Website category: sports
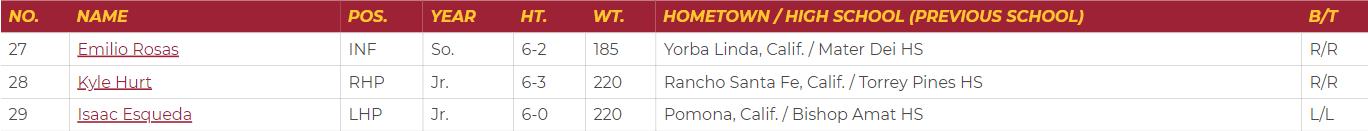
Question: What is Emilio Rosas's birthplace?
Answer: Yorba Linda, Calif.

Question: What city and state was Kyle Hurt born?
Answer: Rancho Santa Fe, Calif.

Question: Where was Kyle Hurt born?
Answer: Rancho Santa Fe, Calif.

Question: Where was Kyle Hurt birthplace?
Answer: Rancho Santa Fe, Calif.

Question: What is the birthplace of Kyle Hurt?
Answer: Rancho Santa Fe, Calif.

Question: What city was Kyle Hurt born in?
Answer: Rancho Santa Fe, Calif.

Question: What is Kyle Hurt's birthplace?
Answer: Rancho Santa Fe, Calif.

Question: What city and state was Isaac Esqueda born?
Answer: Pomona, Calif.

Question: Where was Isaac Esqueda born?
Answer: Pomona, Calif.

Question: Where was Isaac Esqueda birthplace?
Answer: Pomona, Calif.

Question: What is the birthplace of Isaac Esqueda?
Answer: Pomona, Calif.

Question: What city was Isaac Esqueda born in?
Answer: Pomona, Calif.

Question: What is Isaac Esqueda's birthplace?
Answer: Pomona, Calif.

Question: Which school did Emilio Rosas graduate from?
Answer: Mater Dei HS

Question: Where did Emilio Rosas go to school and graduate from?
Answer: Mater Dei HS

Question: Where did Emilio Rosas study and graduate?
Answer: Mater Dei HS

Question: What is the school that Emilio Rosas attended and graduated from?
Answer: Mater Dei HS

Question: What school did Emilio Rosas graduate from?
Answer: Mater Dei HS

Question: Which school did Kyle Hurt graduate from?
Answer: Torrey Pines HS

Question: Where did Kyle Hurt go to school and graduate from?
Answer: Torrey Pines HS

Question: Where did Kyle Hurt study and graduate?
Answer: Torrey Pines HS

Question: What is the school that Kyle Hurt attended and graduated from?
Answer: Torrey Pines HS

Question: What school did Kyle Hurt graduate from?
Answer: Torrey Pines HS

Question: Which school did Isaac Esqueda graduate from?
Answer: Bishop Amat HS

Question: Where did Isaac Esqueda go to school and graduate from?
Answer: Bishop Amat HS

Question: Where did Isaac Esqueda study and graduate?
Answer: Bishop Amat HS

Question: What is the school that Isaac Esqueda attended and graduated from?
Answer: Bishop Amat HS

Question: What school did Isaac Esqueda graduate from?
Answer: Bishop Amat HS